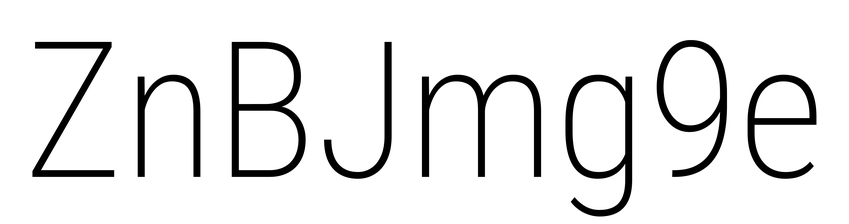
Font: Roboto_Condensed_ExtraLight